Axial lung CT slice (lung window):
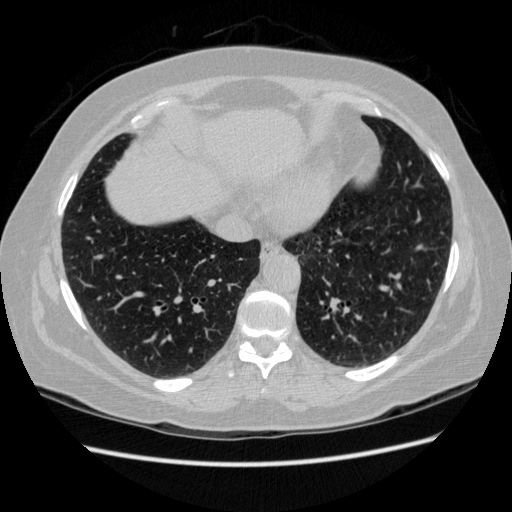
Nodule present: no